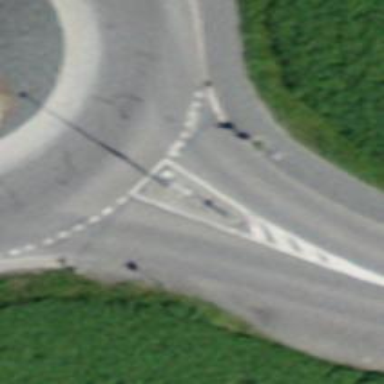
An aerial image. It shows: Road with "give way" sign.